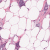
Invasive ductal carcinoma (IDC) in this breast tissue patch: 1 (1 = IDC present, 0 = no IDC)